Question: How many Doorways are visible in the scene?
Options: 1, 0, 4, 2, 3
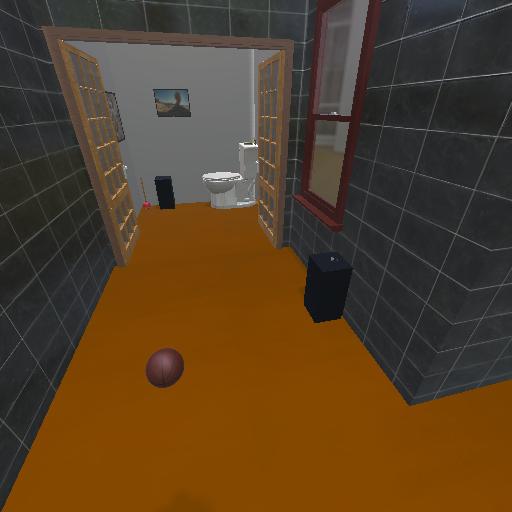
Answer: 1